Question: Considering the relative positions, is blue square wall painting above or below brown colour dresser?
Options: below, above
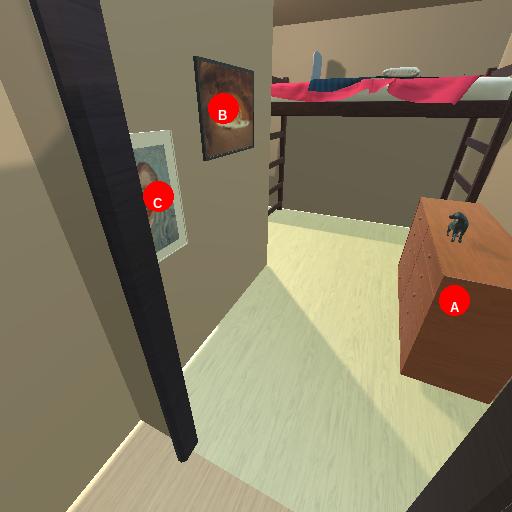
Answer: below